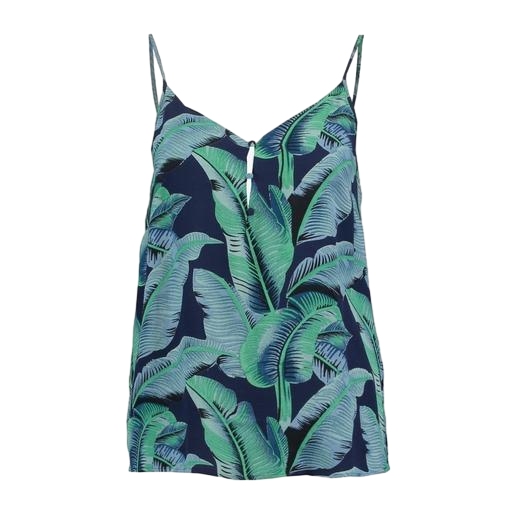
blue lala palm leaf-print top, blue leaf-print top, blue lucky leaves print tank top, white background